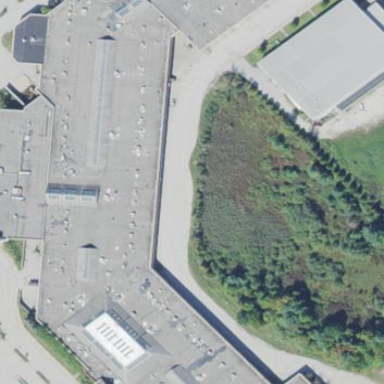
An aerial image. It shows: Mall building.